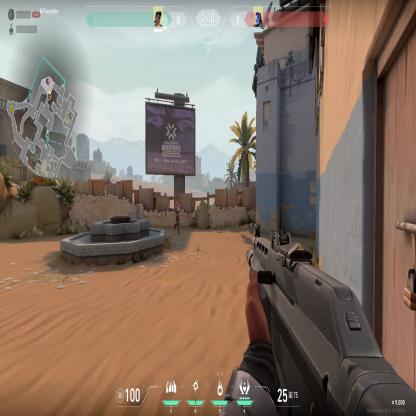
Label: enemy